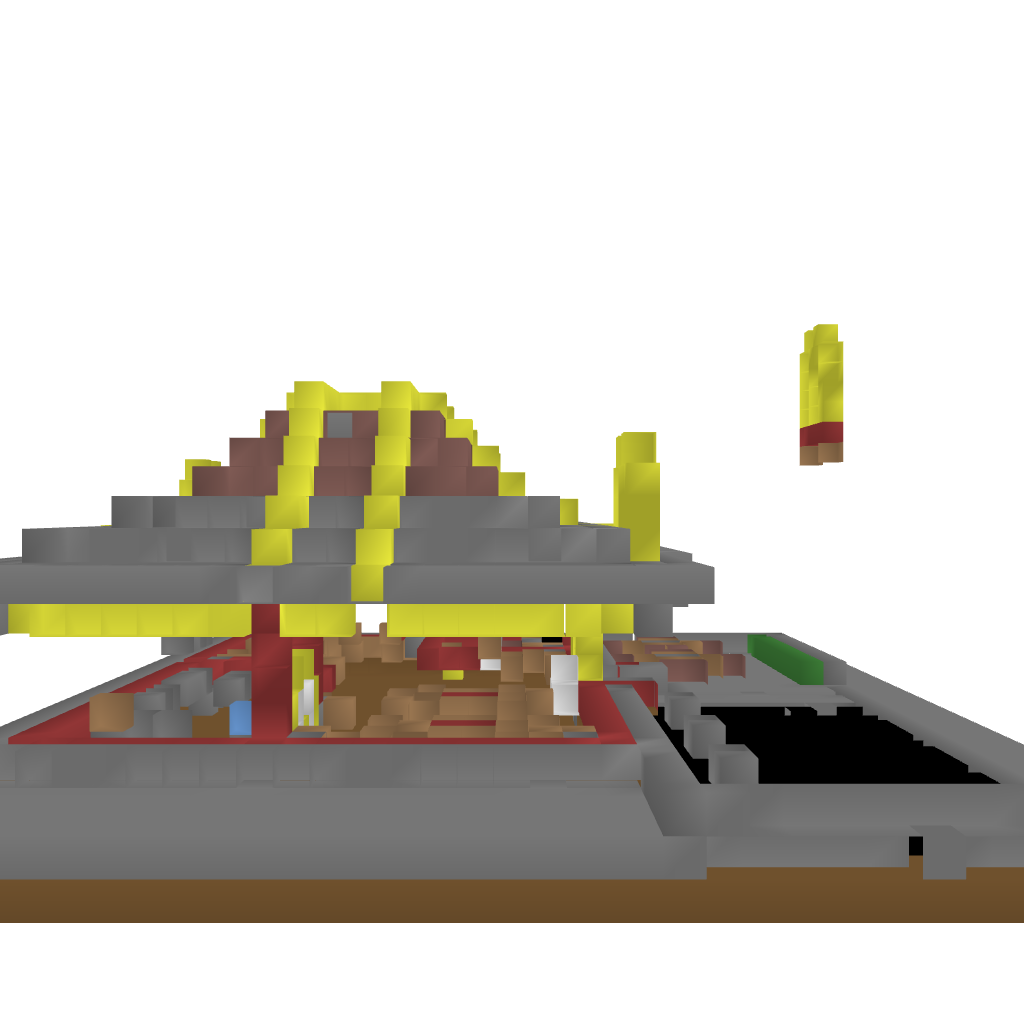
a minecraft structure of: burger shop bad low quality